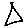
Label: triangle